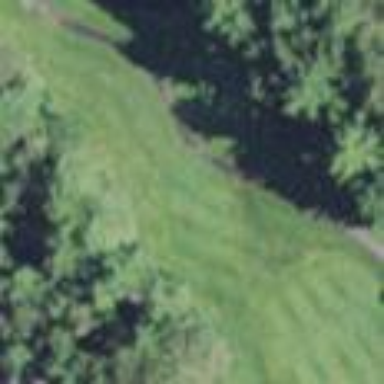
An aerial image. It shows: Rough area on grassy golf course.